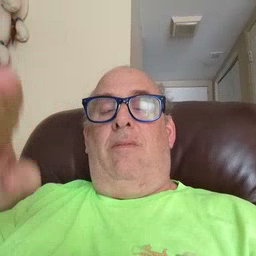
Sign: hello